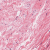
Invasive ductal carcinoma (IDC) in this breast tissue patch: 0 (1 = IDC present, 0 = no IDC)